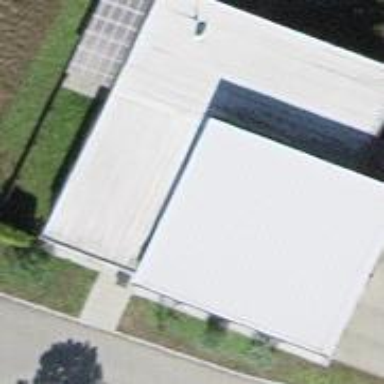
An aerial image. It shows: Ambulance station building.